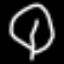
Label: leaf